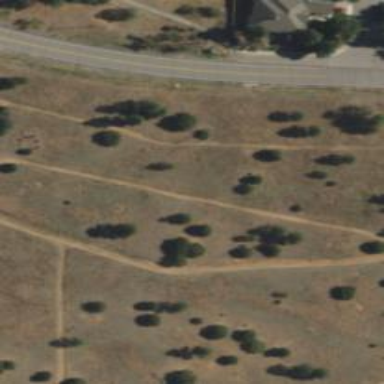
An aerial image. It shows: Path with track type of grade 3.